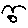
Label: bird